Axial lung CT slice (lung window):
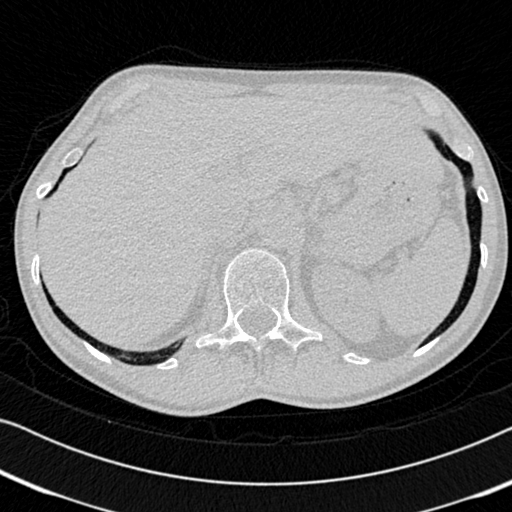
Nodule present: no